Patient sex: F
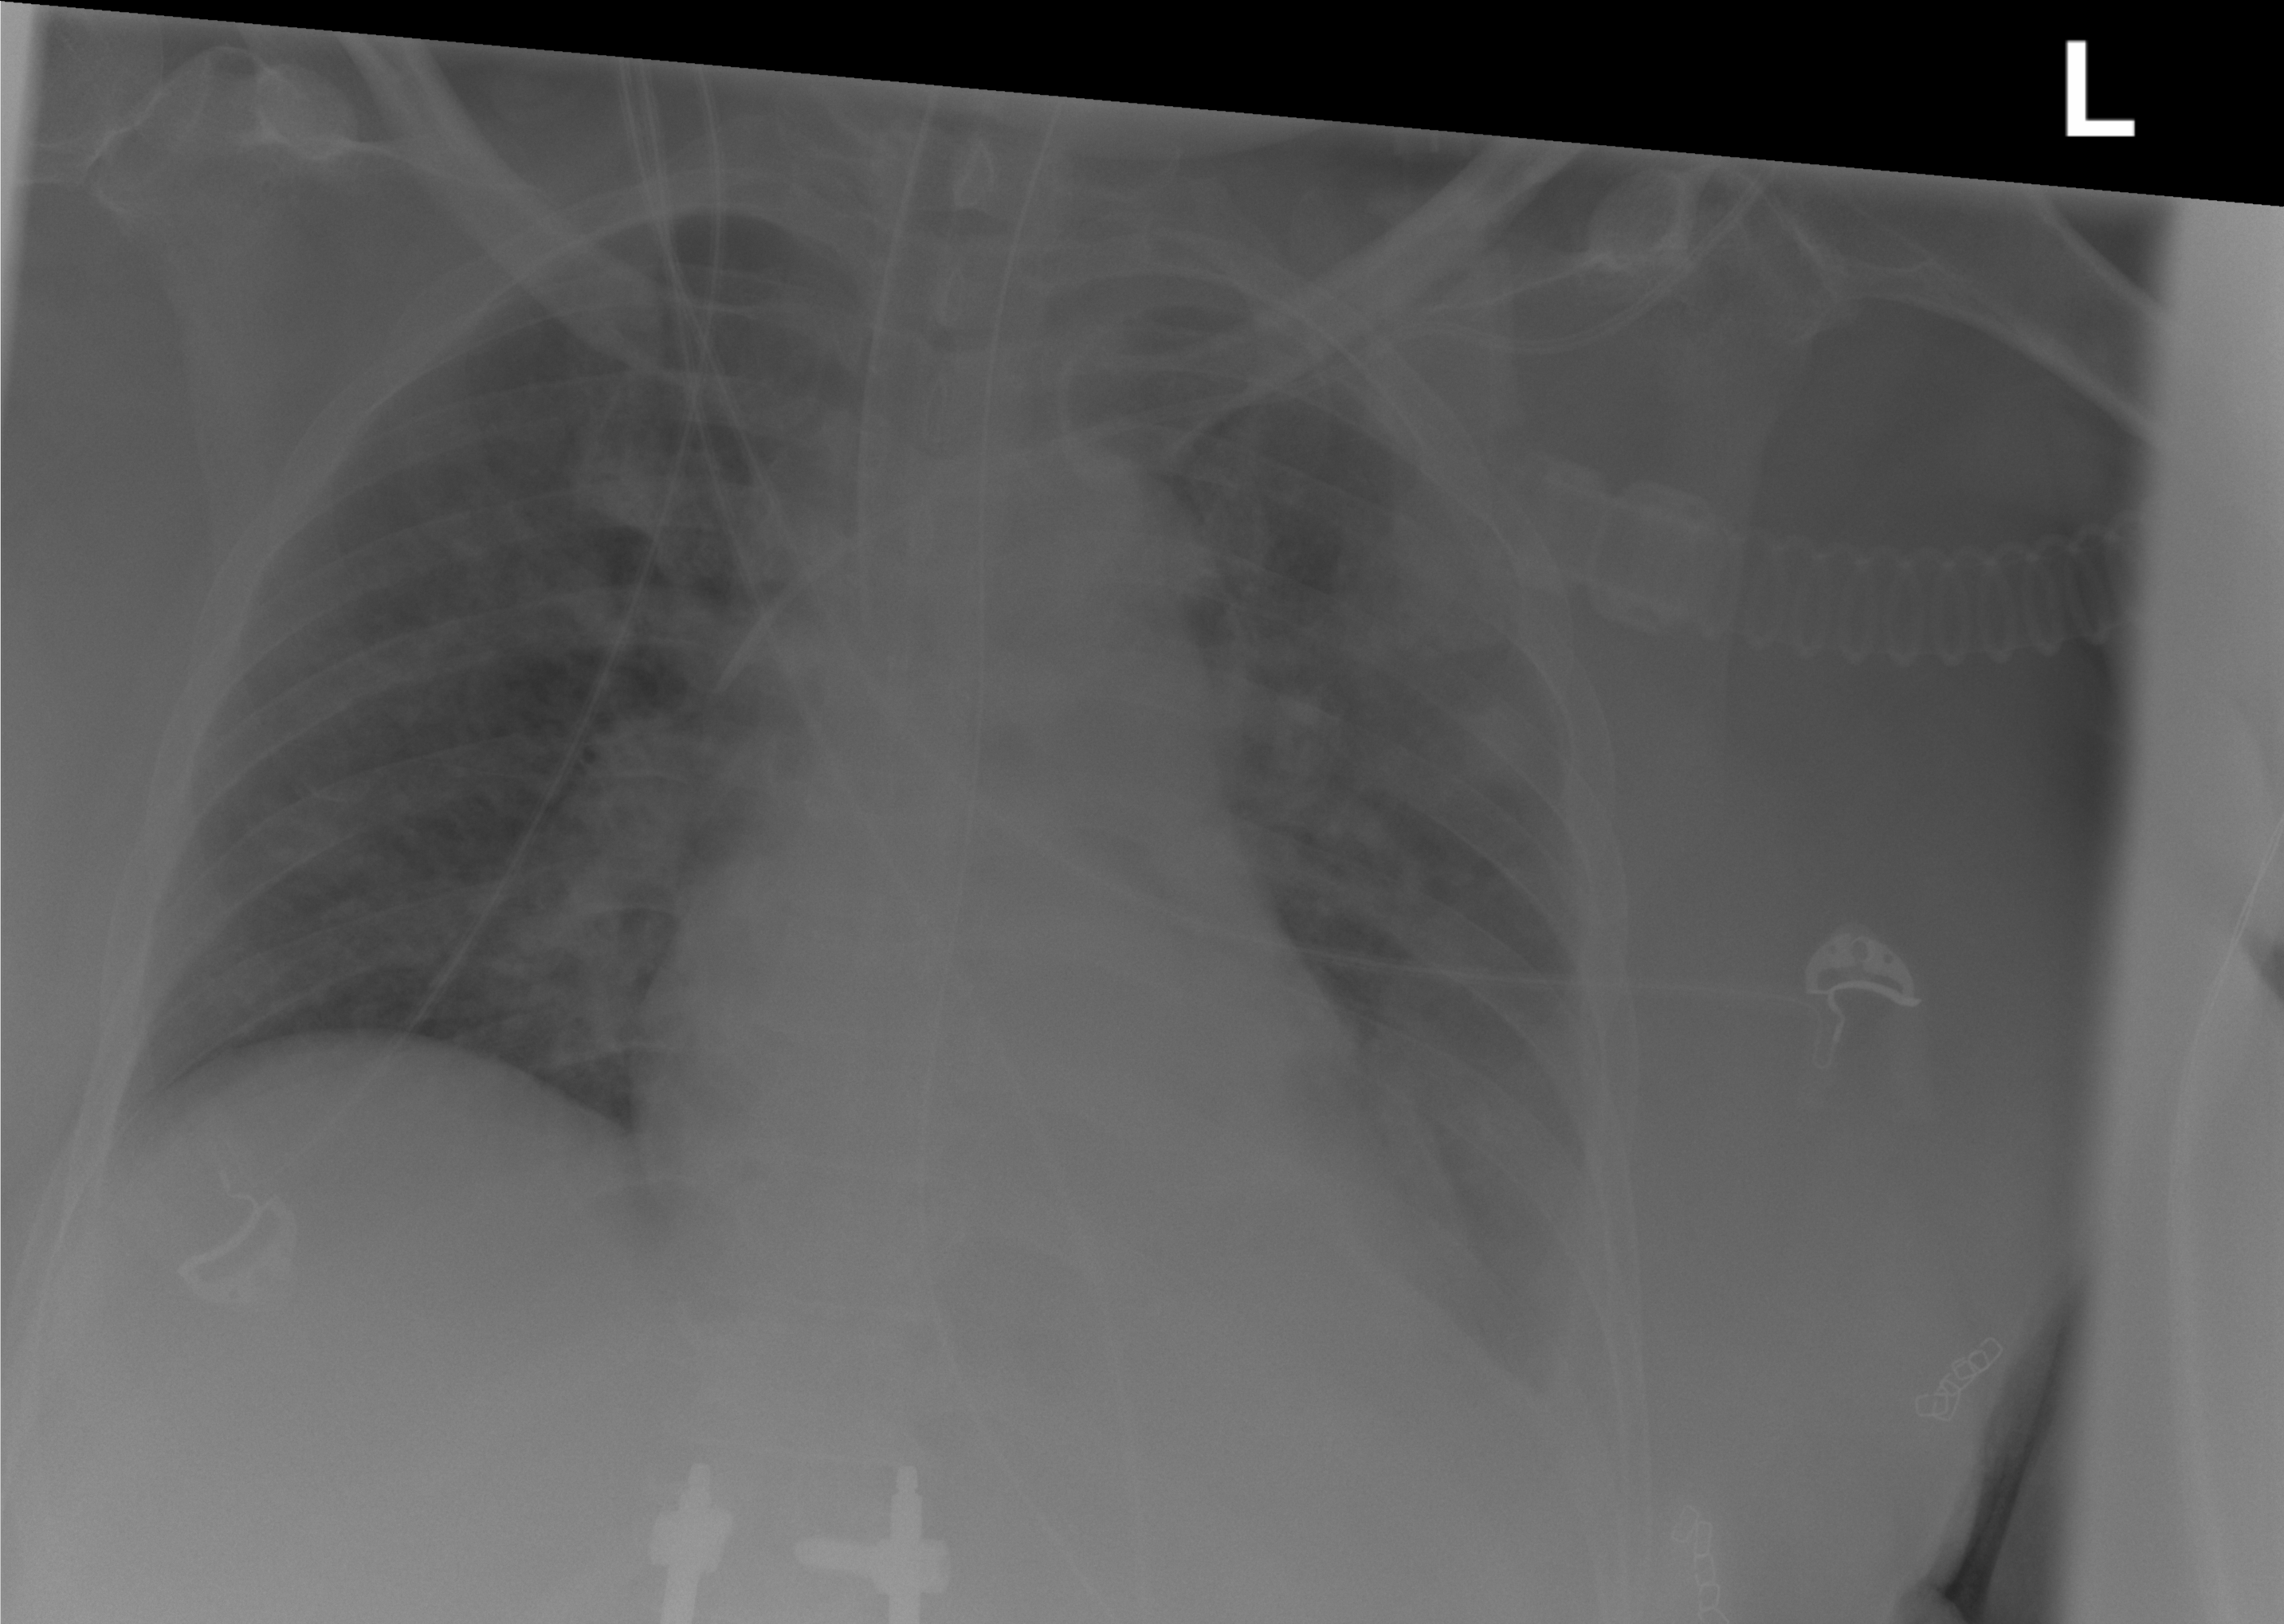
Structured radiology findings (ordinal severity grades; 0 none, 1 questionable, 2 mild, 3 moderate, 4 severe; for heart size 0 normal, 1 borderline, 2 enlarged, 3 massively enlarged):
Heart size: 2
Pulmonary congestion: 2
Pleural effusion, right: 0
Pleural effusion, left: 2
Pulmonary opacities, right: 1
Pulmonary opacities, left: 1
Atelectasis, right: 2
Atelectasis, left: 2